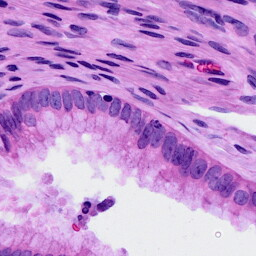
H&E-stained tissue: Cervix